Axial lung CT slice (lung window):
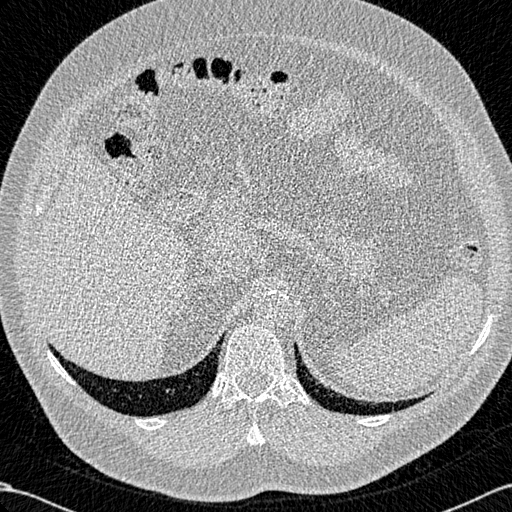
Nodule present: no